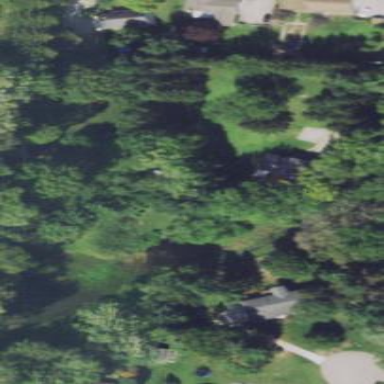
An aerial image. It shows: Beautiful woodland area.